Question: Is it possible to get rid of the "row-Select-button" on the DataGridView?

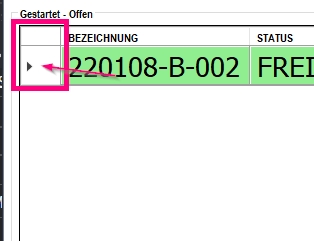
Answer: Set RawHeadersVisible false. See the picture for reference.
<URL>
Or from the code you can do like
'''
dgOrderList.RowHeadersVisible = false;
'''